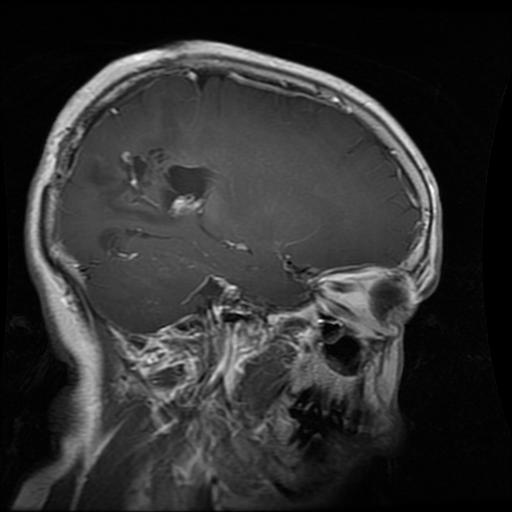
Label: glioma